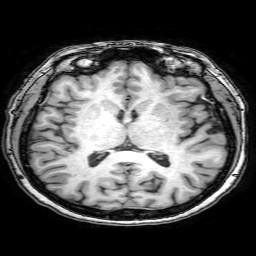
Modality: T1w
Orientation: coronal
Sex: female
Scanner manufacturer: philips
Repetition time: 0.008087 s
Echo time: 0.0037 s